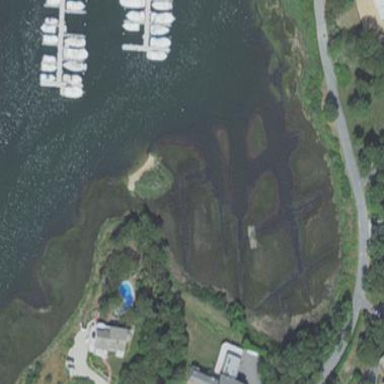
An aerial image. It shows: Saltmarsh wetland.